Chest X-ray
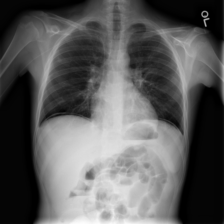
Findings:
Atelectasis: negative
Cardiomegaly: negative
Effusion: negative
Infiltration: negative
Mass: negative
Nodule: negative
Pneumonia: negative
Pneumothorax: negative
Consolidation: negative
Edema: negative
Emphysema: negative
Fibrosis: negative
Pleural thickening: negative
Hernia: negative